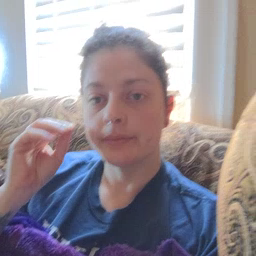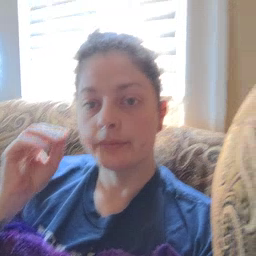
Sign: home